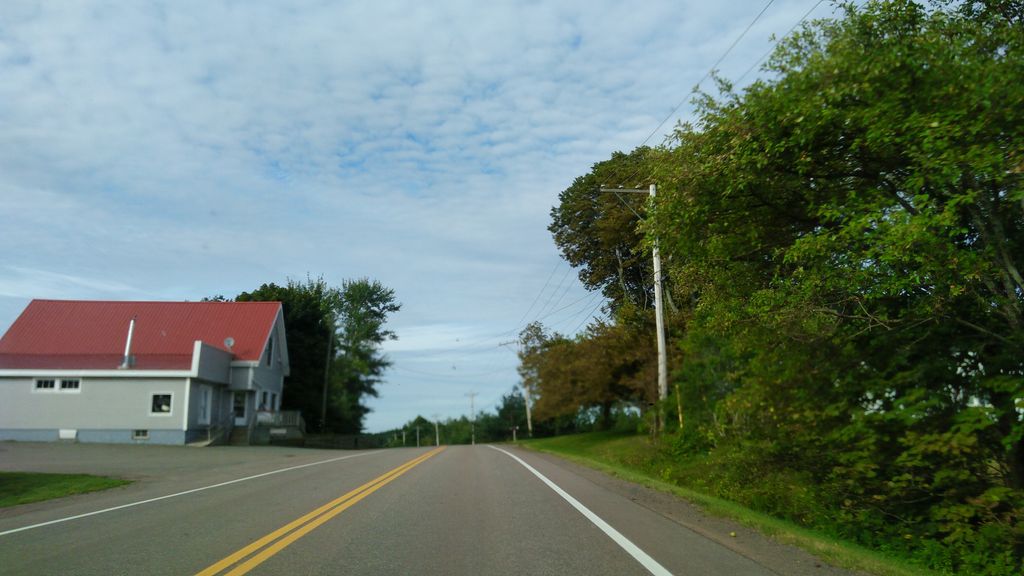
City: charlottetown